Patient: sex F, age 63
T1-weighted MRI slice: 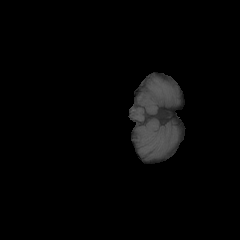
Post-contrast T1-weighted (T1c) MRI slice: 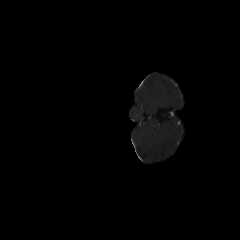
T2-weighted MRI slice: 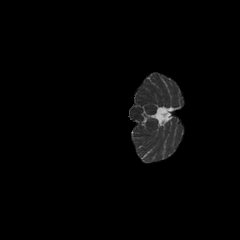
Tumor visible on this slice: no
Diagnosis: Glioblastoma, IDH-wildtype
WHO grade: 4